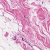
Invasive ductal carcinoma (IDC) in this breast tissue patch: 0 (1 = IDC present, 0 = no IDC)